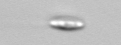
Label: pennate